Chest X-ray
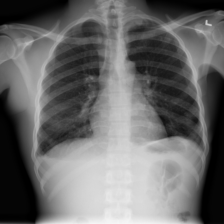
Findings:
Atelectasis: negative
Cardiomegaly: negative
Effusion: negative
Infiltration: negative
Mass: negative
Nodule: negative
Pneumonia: negative
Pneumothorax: negative
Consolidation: negative
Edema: negative
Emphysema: negative
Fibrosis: negative
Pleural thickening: negative
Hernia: negative